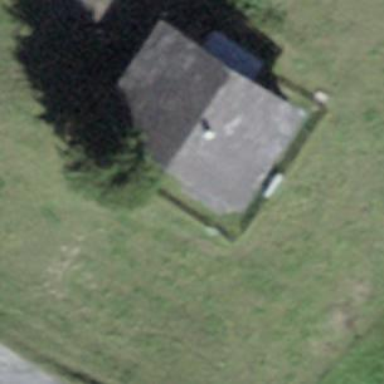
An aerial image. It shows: Farm building.